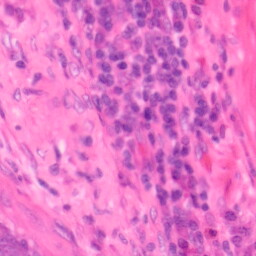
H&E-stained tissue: Colon